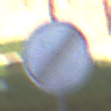
Verkehrszeichen: EndeSaemtlicherBegrenzungen
Umgebung: Outdoor, Urban
Tageszeit: SunriseSunset
Wetter: PartlyCloudy
Licht: Natural
Jahreszeit: NotSpecified
Kontrast: LowContrast